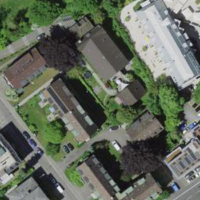
EUNIS habitat code: 54
Species observed at this site:
Cerastium tomentosum